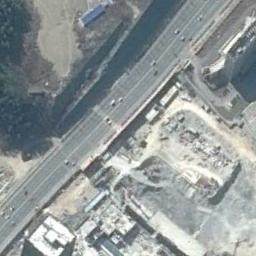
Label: freeway